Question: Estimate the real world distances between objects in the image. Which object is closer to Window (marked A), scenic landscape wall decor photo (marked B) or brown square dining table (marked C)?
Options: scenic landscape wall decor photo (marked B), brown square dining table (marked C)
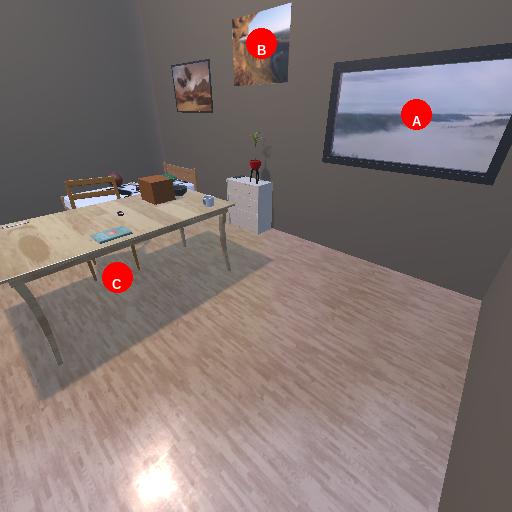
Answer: scenic landscape wall decor photo (marked B)